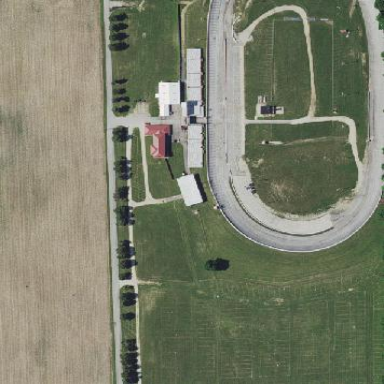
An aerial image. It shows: Paved raceway for motor sports.